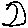
Label: moon